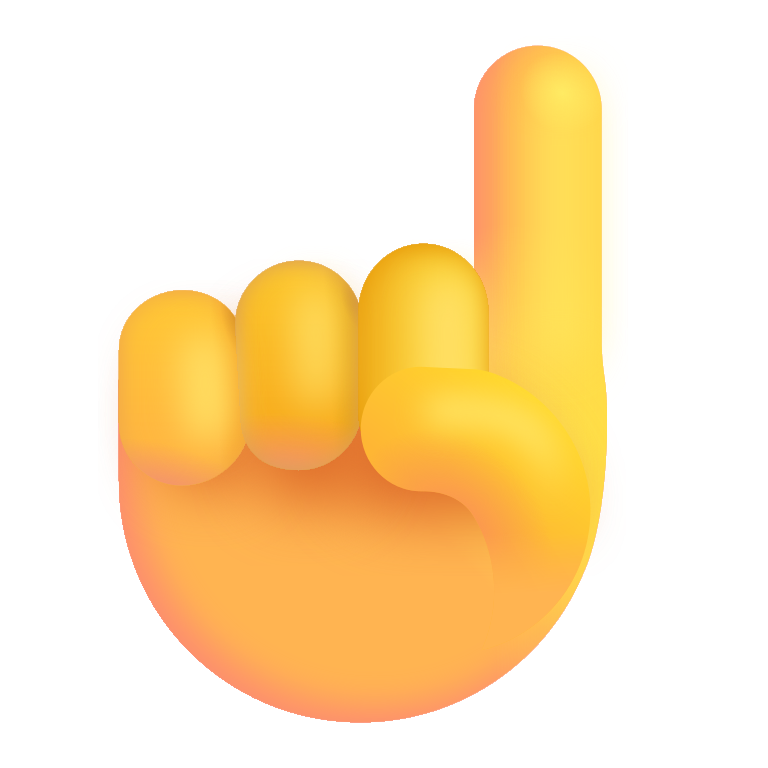
index pointing up color default